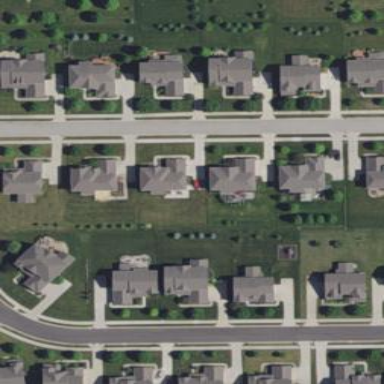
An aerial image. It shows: Sidewalk.